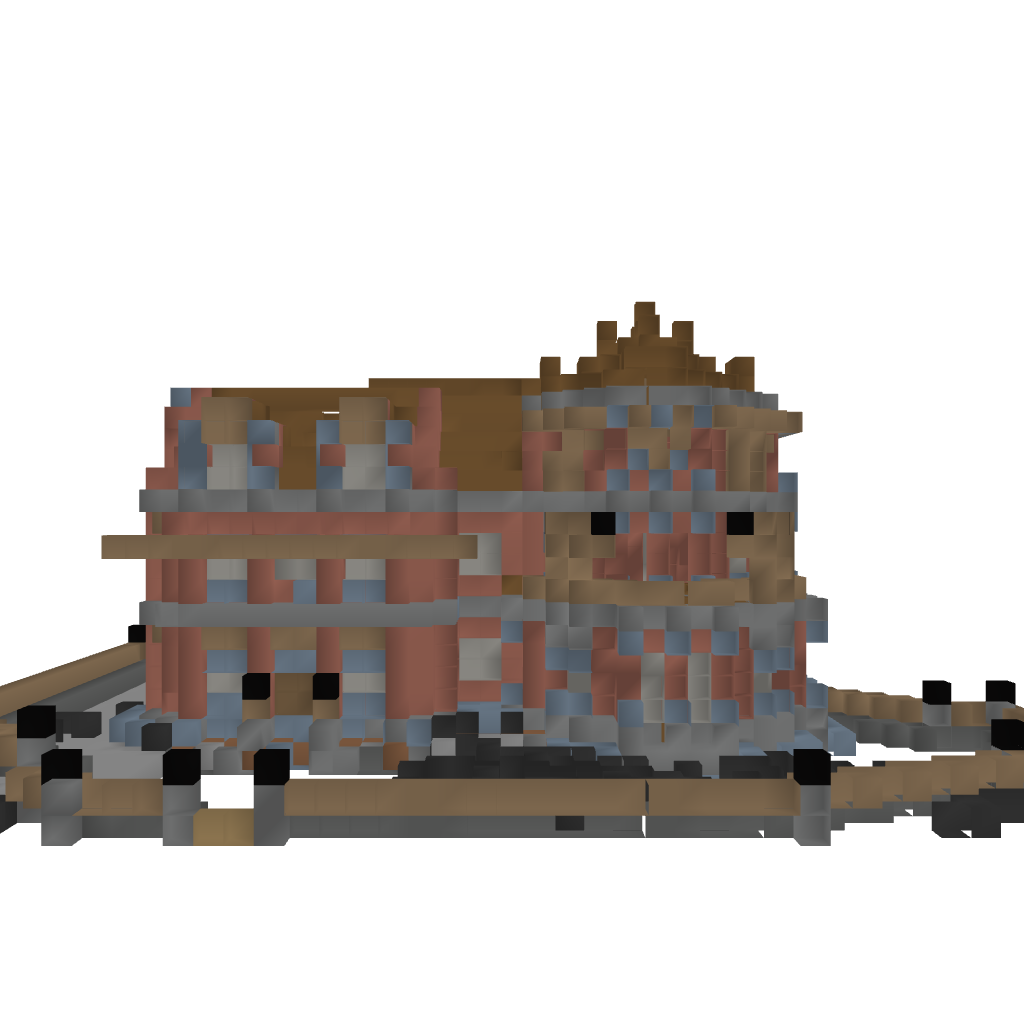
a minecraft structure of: floating glass city